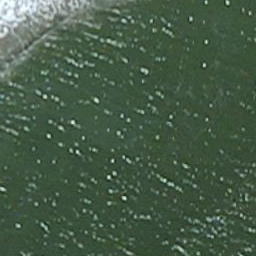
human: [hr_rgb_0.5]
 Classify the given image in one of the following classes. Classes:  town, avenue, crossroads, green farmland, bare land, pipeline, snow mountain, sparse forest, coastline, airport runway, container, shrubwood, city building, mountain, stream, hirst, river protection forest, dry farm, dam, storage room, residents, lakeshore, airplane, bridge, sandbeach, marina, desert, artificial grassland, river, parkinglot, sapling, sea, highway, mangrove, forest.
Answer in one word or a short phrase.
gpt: sea